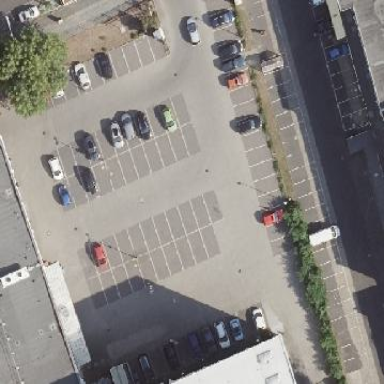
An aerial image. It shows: Parking area with surface.